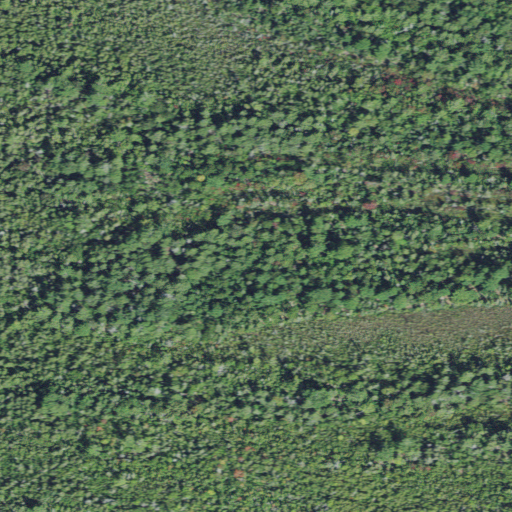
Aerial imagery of dune(s) in Michigan named Au Sable Point Dune and Swale Complex (Minor) containing woody wetlands and mixed forest